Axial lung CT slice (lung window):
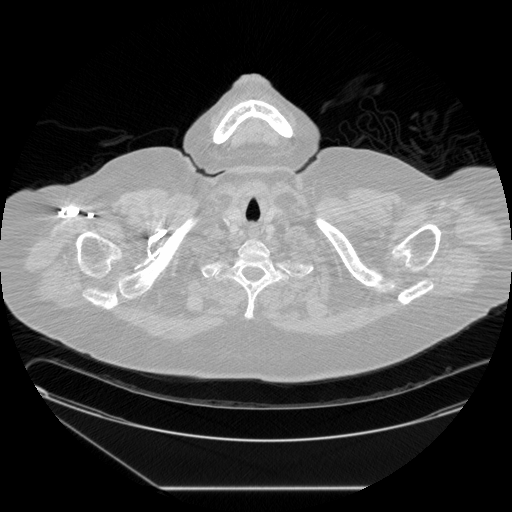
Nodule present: no